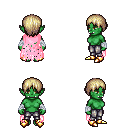
a pixel art fantasy rpg character, female body template, orc, green skin, pink tattered cape, metal pants, white blonde plain hairstyle, white cloth bandages, gold boots, four views (front, back, left, right), 2x2 character sprite sheet, small pixel art, hard edges, no anti-aliasing